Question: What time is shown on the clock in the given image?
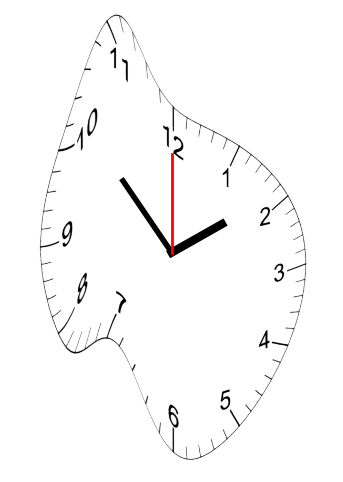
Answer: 01:52:00